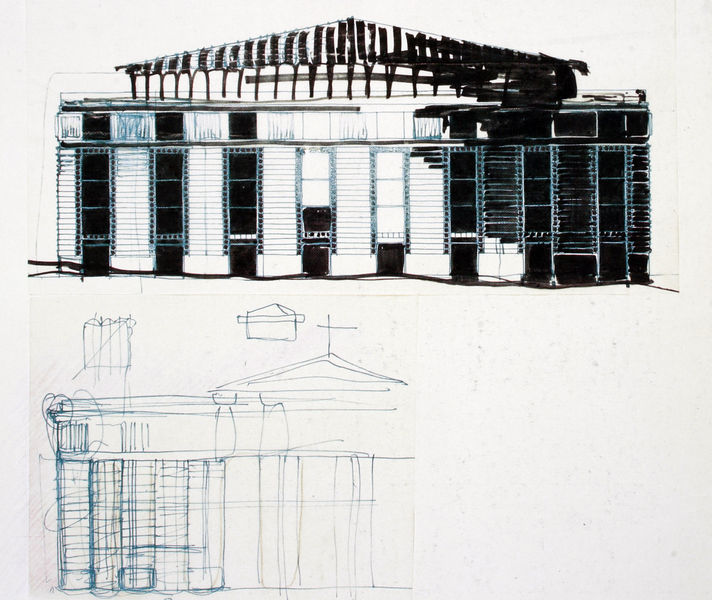
Titel: Verwaltungsgebäude für das Departement Poitier - Entwurfsskizze
Künstler: Jean Nouvel
Schlagwörter: blau, weiß, fenster, glas, grau, pfeiler, schwarz, skizze, säulen, zeichnung, dach, gebäude, haus, architektur, sockel, papier, fassade, studie, giebel, grafik, graphik, verkleidung, striche, tusche, berlin, antike, kreuz, palast, scheiben, schraffur, schwarzweiß, entwurf, pinsel, fries, portal, sims, gesims, schwarzw, portikus, geschosse, plan, tempel, museum, dorisch, klassizistisch, aufriss, triglyphen, metopen, tempelfassade, oberlicht, jalousien, lamellen, hallte, dachweiss, grapgik, lalousien